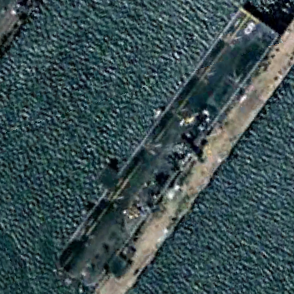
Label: assault